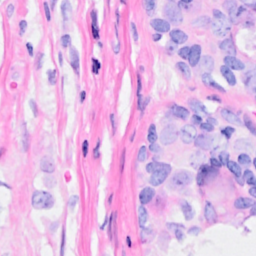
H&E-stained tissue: Breast